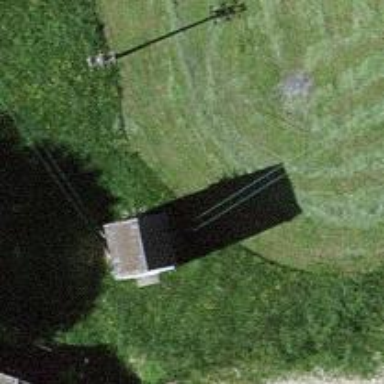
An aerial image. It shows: Transformer is shown.